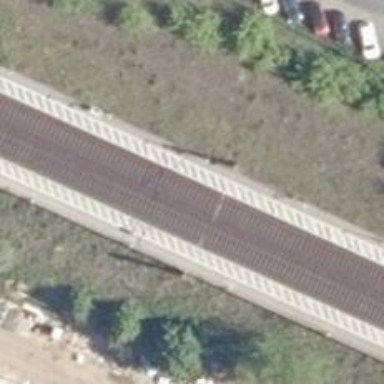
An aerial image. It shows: Milestone along the railway with catenary mast.